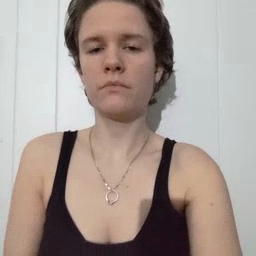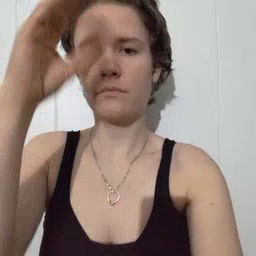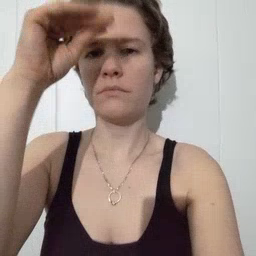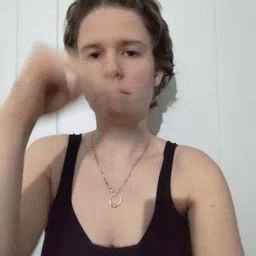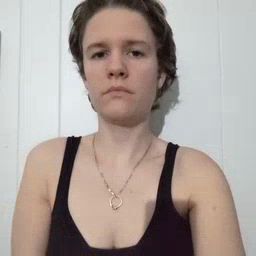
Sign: boy